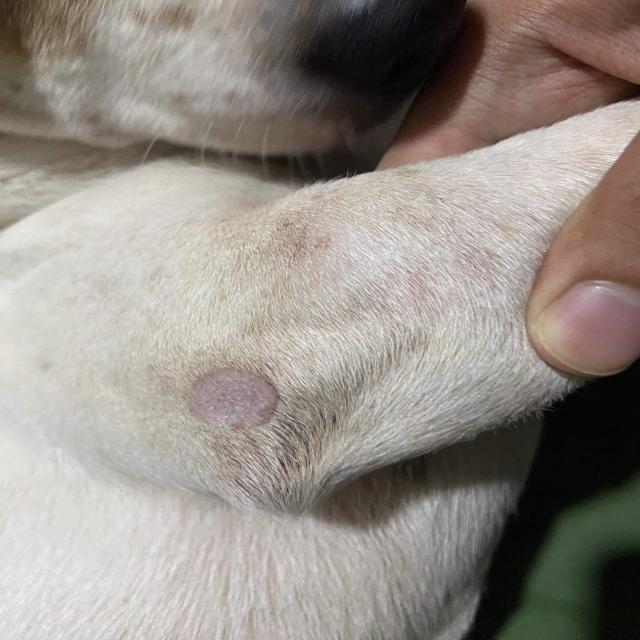
Canine ringworm (Dermatophytosis) — fungal infection caused by Microsporum or Trichophyton. Presents with circular alopecia, scaling, crusting, and broken hairs.